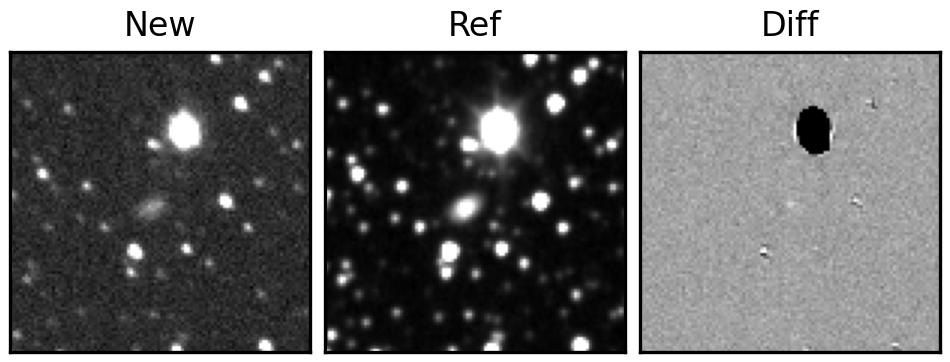
Label: real